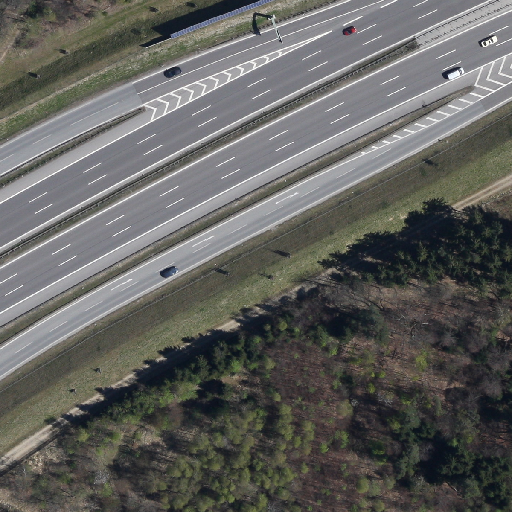
Referring expression: car driving on the road